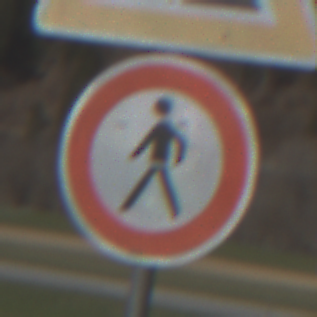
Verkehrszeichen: VerbotFussgaenger
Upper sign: Arbeitsstelle
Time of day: MorningAfternoon
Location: Outdoor (Nature)
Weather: PartlyCloudy
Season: NotSpecified
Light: Natural